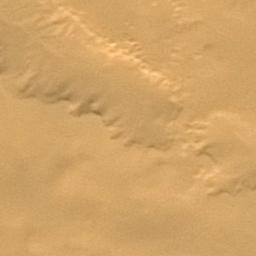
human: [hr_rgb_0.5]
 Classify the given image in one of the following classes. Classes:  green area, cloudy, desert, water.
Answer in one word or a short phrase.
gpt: desert